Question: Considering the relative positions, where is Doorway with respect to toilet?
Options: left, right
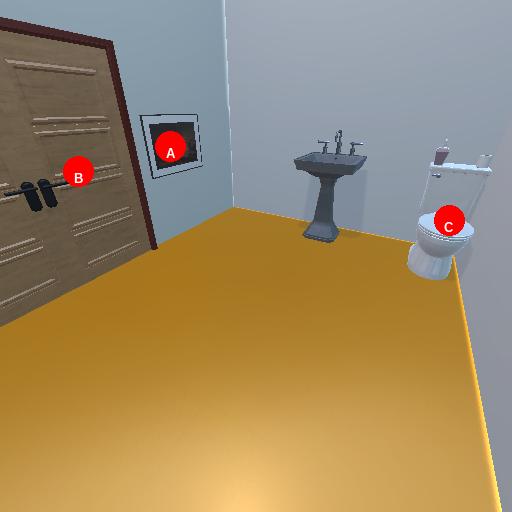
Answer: left